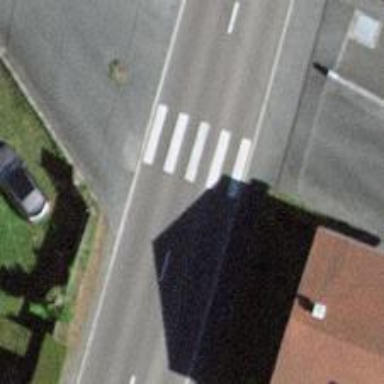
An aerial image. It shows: Uncontrolled zebra crossing on the road.